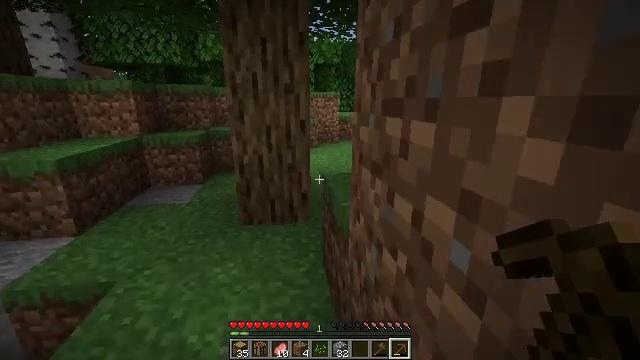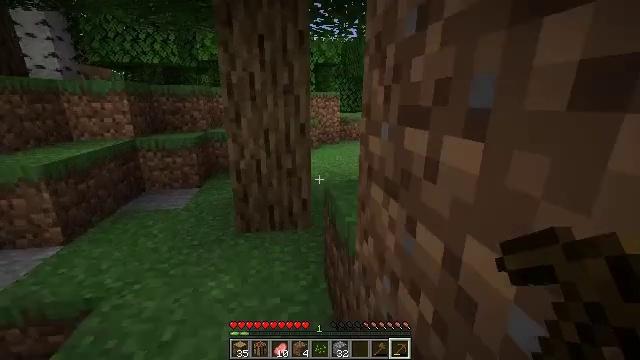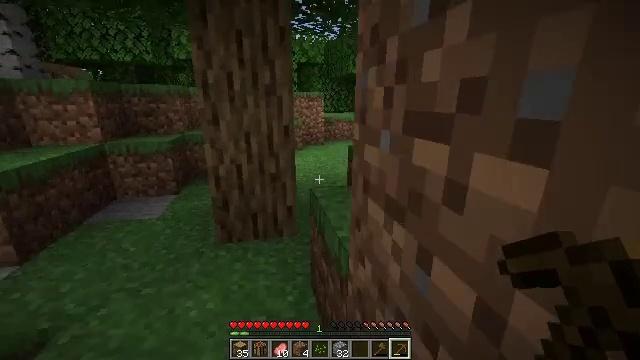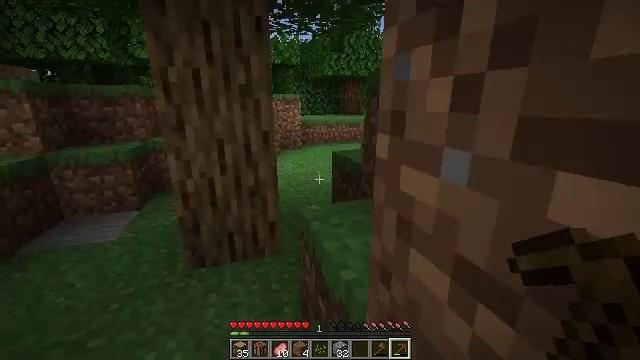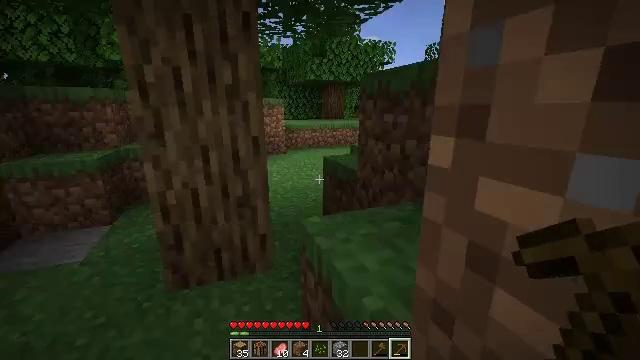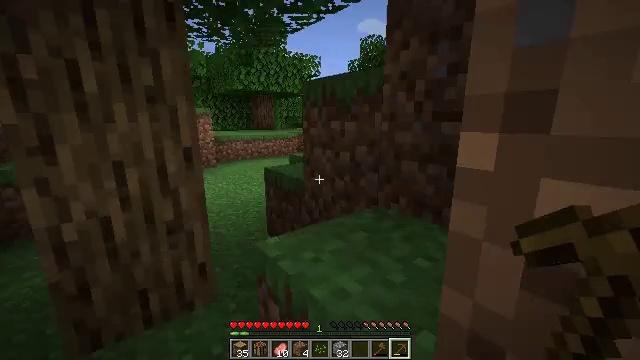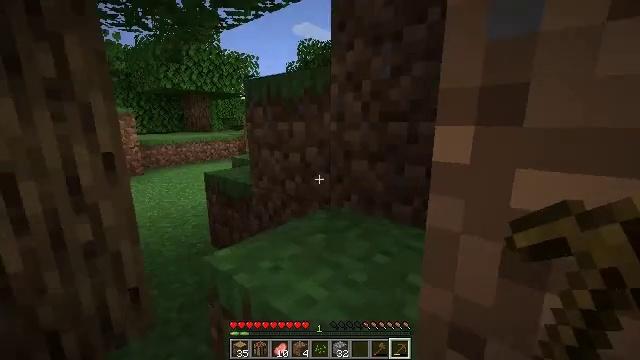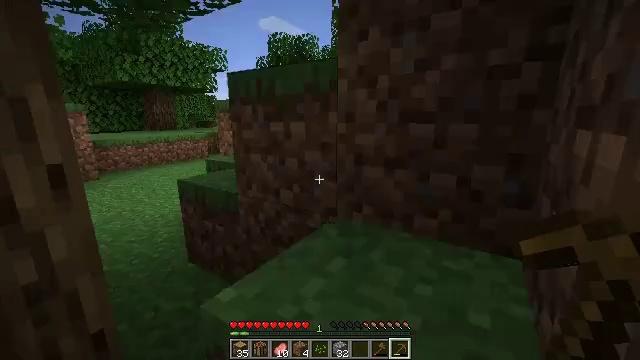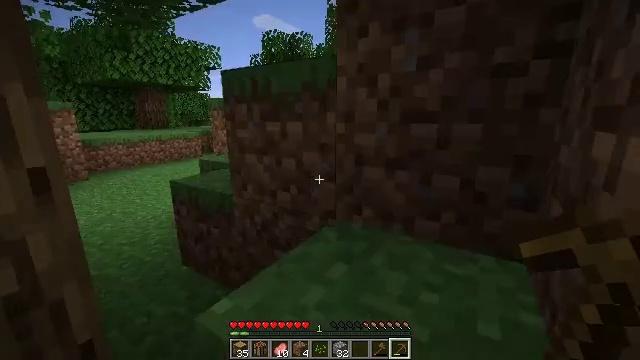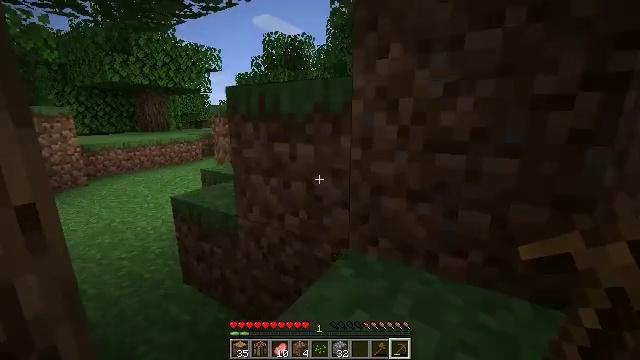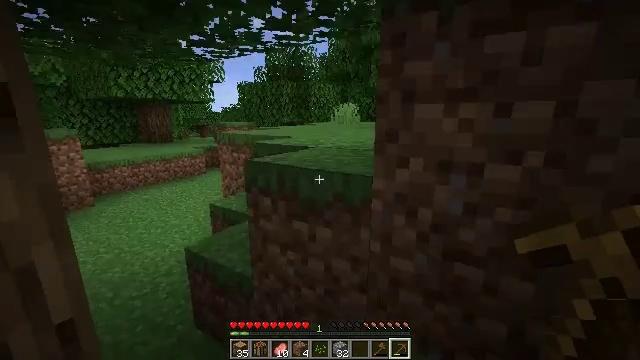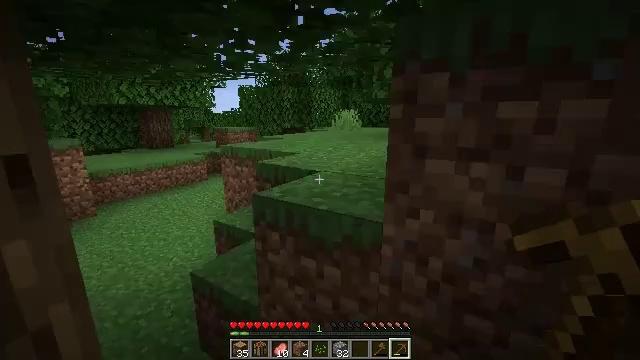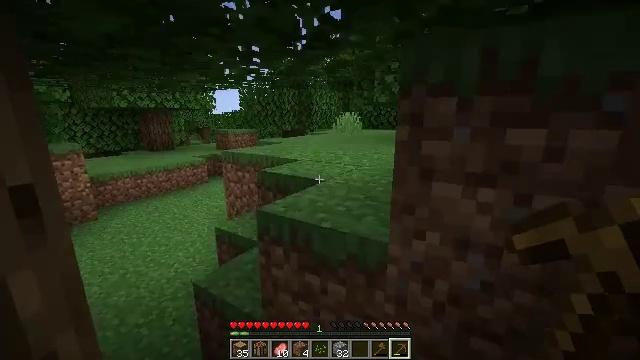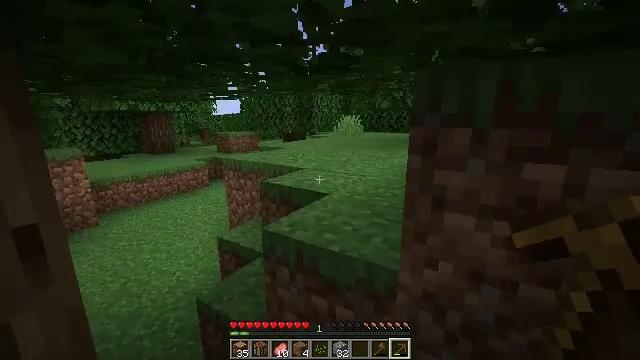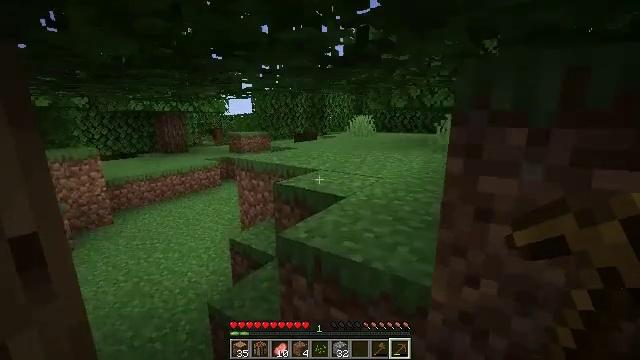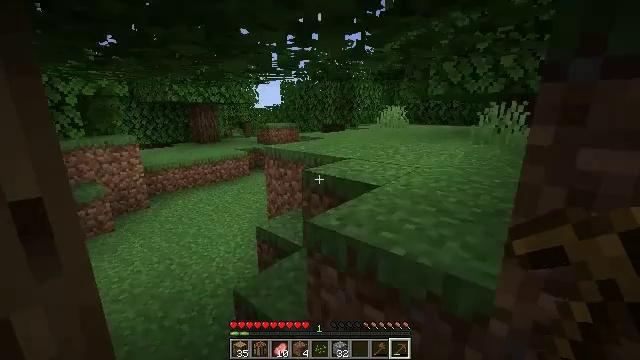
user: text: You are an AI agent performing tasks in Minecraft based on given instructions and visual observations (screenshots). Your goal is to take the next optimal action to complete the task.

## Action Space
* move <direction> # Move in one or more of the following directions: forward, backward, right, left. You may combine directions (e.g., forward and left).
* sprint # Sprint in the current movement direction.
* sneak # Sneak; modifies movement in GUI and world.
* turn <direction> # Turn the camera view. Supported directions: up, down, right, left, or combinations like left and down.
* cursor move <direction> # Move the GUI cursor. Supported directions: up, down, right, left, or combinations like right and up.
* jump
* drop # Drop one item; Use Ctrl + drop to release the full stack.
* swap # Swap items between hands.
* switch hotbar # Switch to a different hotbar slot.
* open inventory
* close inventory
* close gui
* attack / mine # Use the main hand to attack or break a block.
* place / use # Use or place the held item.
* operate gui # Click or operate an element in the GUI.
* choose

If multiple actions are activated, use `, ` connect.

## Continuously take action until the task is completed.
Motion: motion action
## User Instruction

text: Hunt a cow.
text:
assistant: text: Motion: move forward
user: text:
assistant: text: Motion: move forward, turn right
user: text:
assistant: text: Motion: move forward and move left, turn right
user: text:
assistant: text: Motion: move forward and move left, turn right
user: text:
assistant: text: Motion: move forward and move left, turn right and up
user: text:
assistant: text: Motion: move forward and move left, turn right
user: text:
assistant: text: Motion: move forward, turn right
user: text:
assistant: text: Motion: move forward, turn right
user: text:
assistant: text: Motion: move forward, jump
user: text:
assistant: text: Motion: move forward, jump
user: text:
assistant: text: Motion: move forward, jump
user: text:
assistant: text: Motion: move forward, jump
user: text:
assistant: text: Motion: move forward, jump
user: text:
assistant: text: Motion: move forward, turn left
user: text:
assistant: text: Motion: move forward, turn left and down
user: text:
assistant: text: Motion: move forward, turn left
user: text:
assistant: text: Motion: move forward, turn left
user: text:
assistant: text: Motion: move forward
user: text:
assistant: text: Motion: move forward
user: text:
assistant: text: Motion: move forward
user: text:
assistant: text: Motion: move forward
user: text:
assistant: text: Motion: move forward
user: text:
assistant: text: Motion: move forward
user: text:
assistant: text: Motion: move forward
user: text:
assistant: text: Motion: move forward
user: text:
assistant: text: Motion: move forward
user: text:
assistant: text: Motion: move forward
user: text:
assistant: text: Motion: move forward
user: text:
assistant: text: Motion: move forward
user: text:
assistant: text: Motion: move forward, turn right